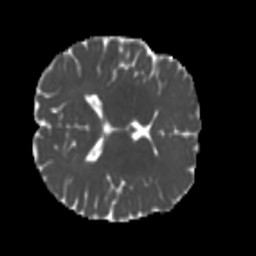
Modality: MD
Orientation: axial
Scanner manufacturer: siemens
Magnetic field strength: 3 T
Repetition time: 4 s
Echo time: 0.0594 s